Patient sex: F
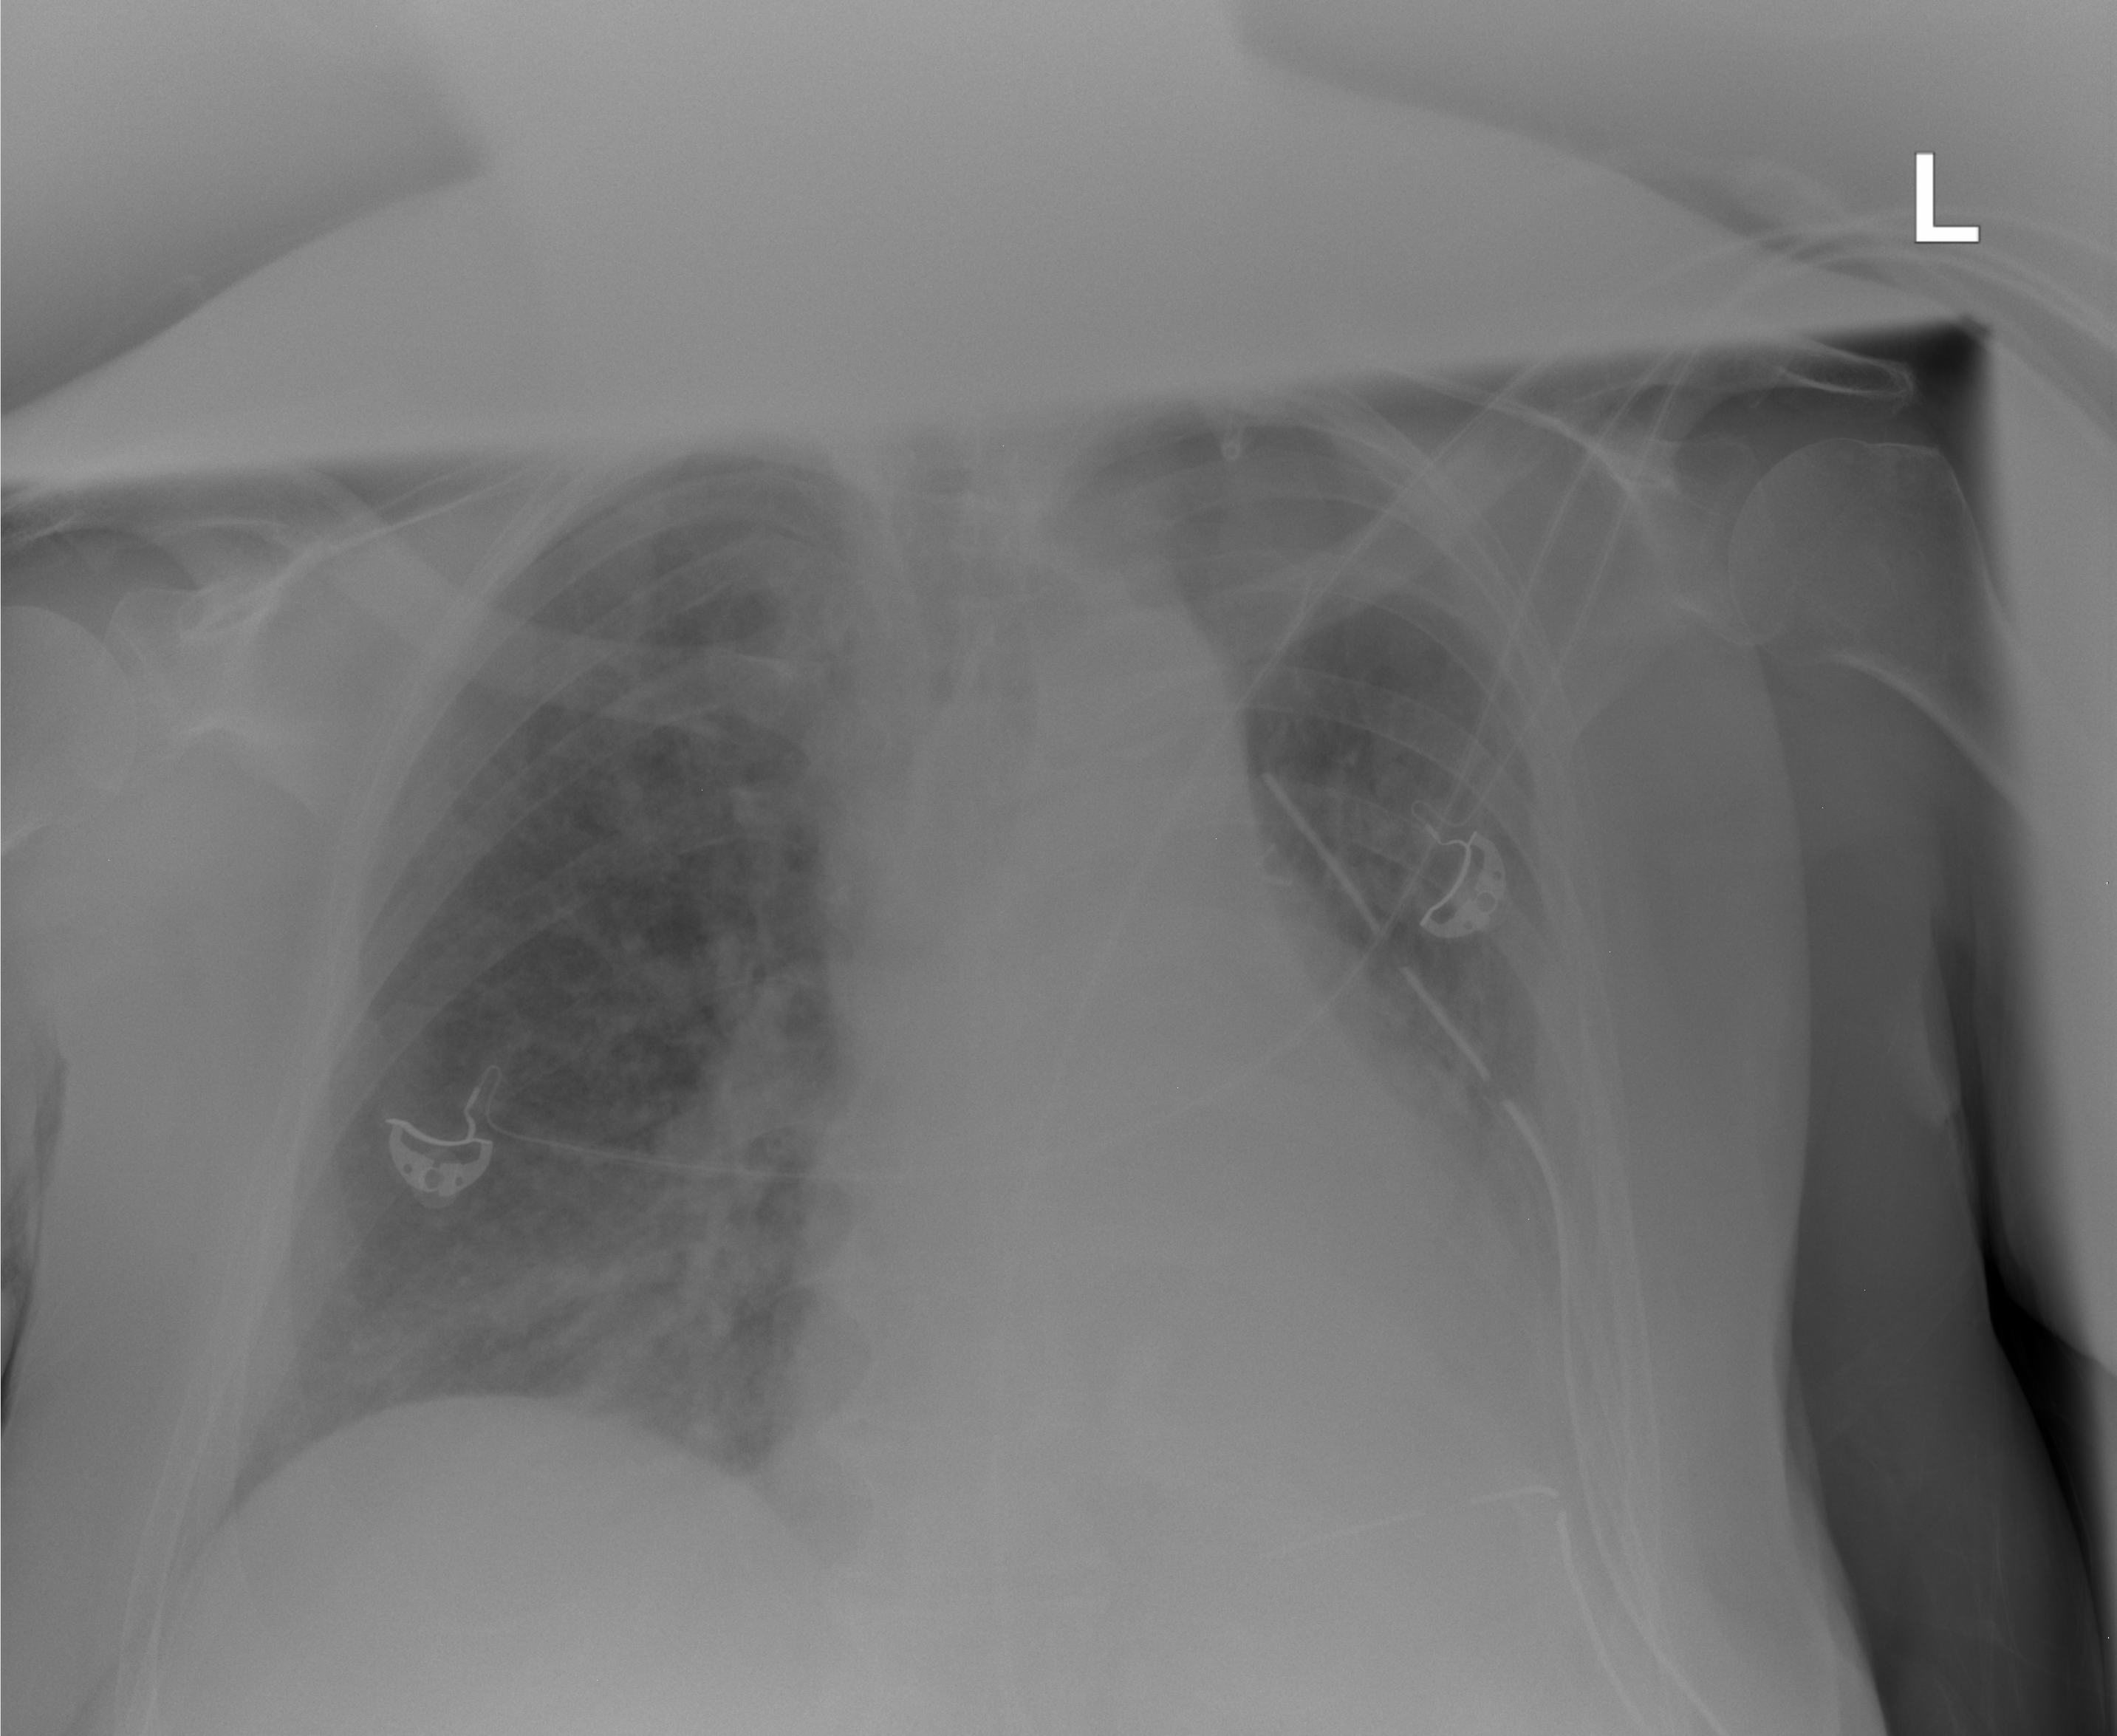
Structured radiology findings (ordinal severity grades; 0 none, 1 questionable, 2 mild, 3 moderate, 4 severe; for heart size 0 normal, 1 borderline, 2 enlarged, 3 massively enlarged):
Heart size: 2
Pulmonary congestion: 2
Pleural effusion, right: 0
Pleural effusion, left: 2
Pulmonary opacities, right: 0
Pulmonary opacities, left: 0
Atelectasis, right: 0
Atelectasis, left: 3